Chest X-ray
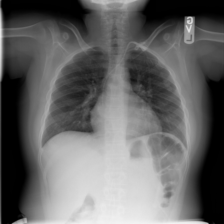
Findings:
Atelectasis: negative
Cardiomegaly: negative
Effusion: negative
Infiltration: negative
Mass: negative
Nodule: negative
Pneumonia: negative
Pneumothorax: negative
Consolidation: negative
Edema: negative
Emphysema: negative
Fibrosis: negative
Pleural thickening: negative
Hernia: negative